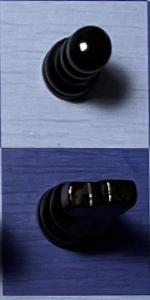
Label: Knight_Black